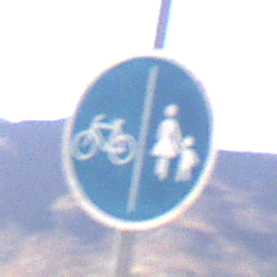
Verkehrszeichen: GetrennterRadUndGehwegRadwegLinks
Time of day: MorningAfternoon
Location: Outdoor (Nature)
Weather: Clear
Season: NotSpecified
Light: Natural